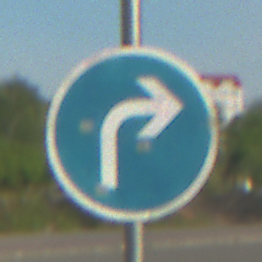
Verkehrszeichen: VorgeschriebeneFahrtrichtungRechts
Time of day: MorningAfternoon
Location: Outdoor (Suburban)
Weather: PartlyCloudy
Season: NotSpecified
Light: Natural